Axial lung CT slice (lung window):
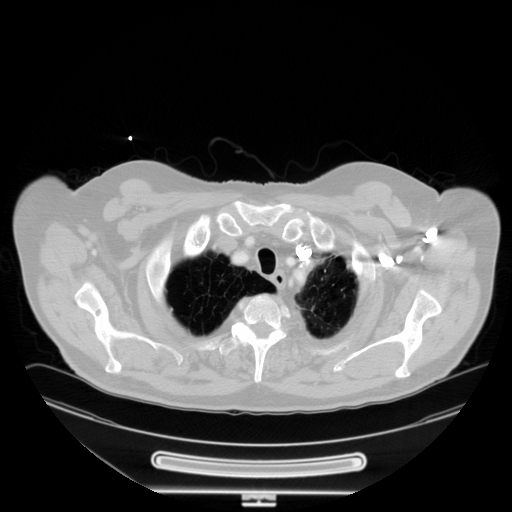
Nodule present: no